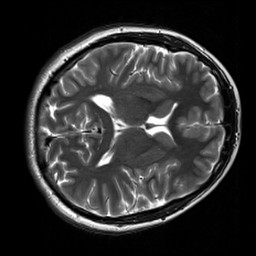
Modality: T2w
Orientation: axial
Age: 19
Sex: male
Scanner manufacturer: siemens
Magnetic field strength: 3 T
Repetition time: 7 s
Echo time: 0.09 s